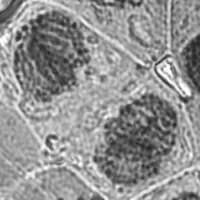
Label: telophase